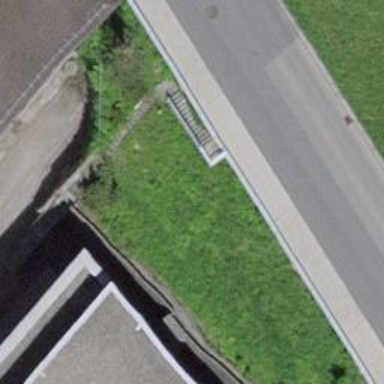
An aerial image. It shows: Asphalt sidewalk.